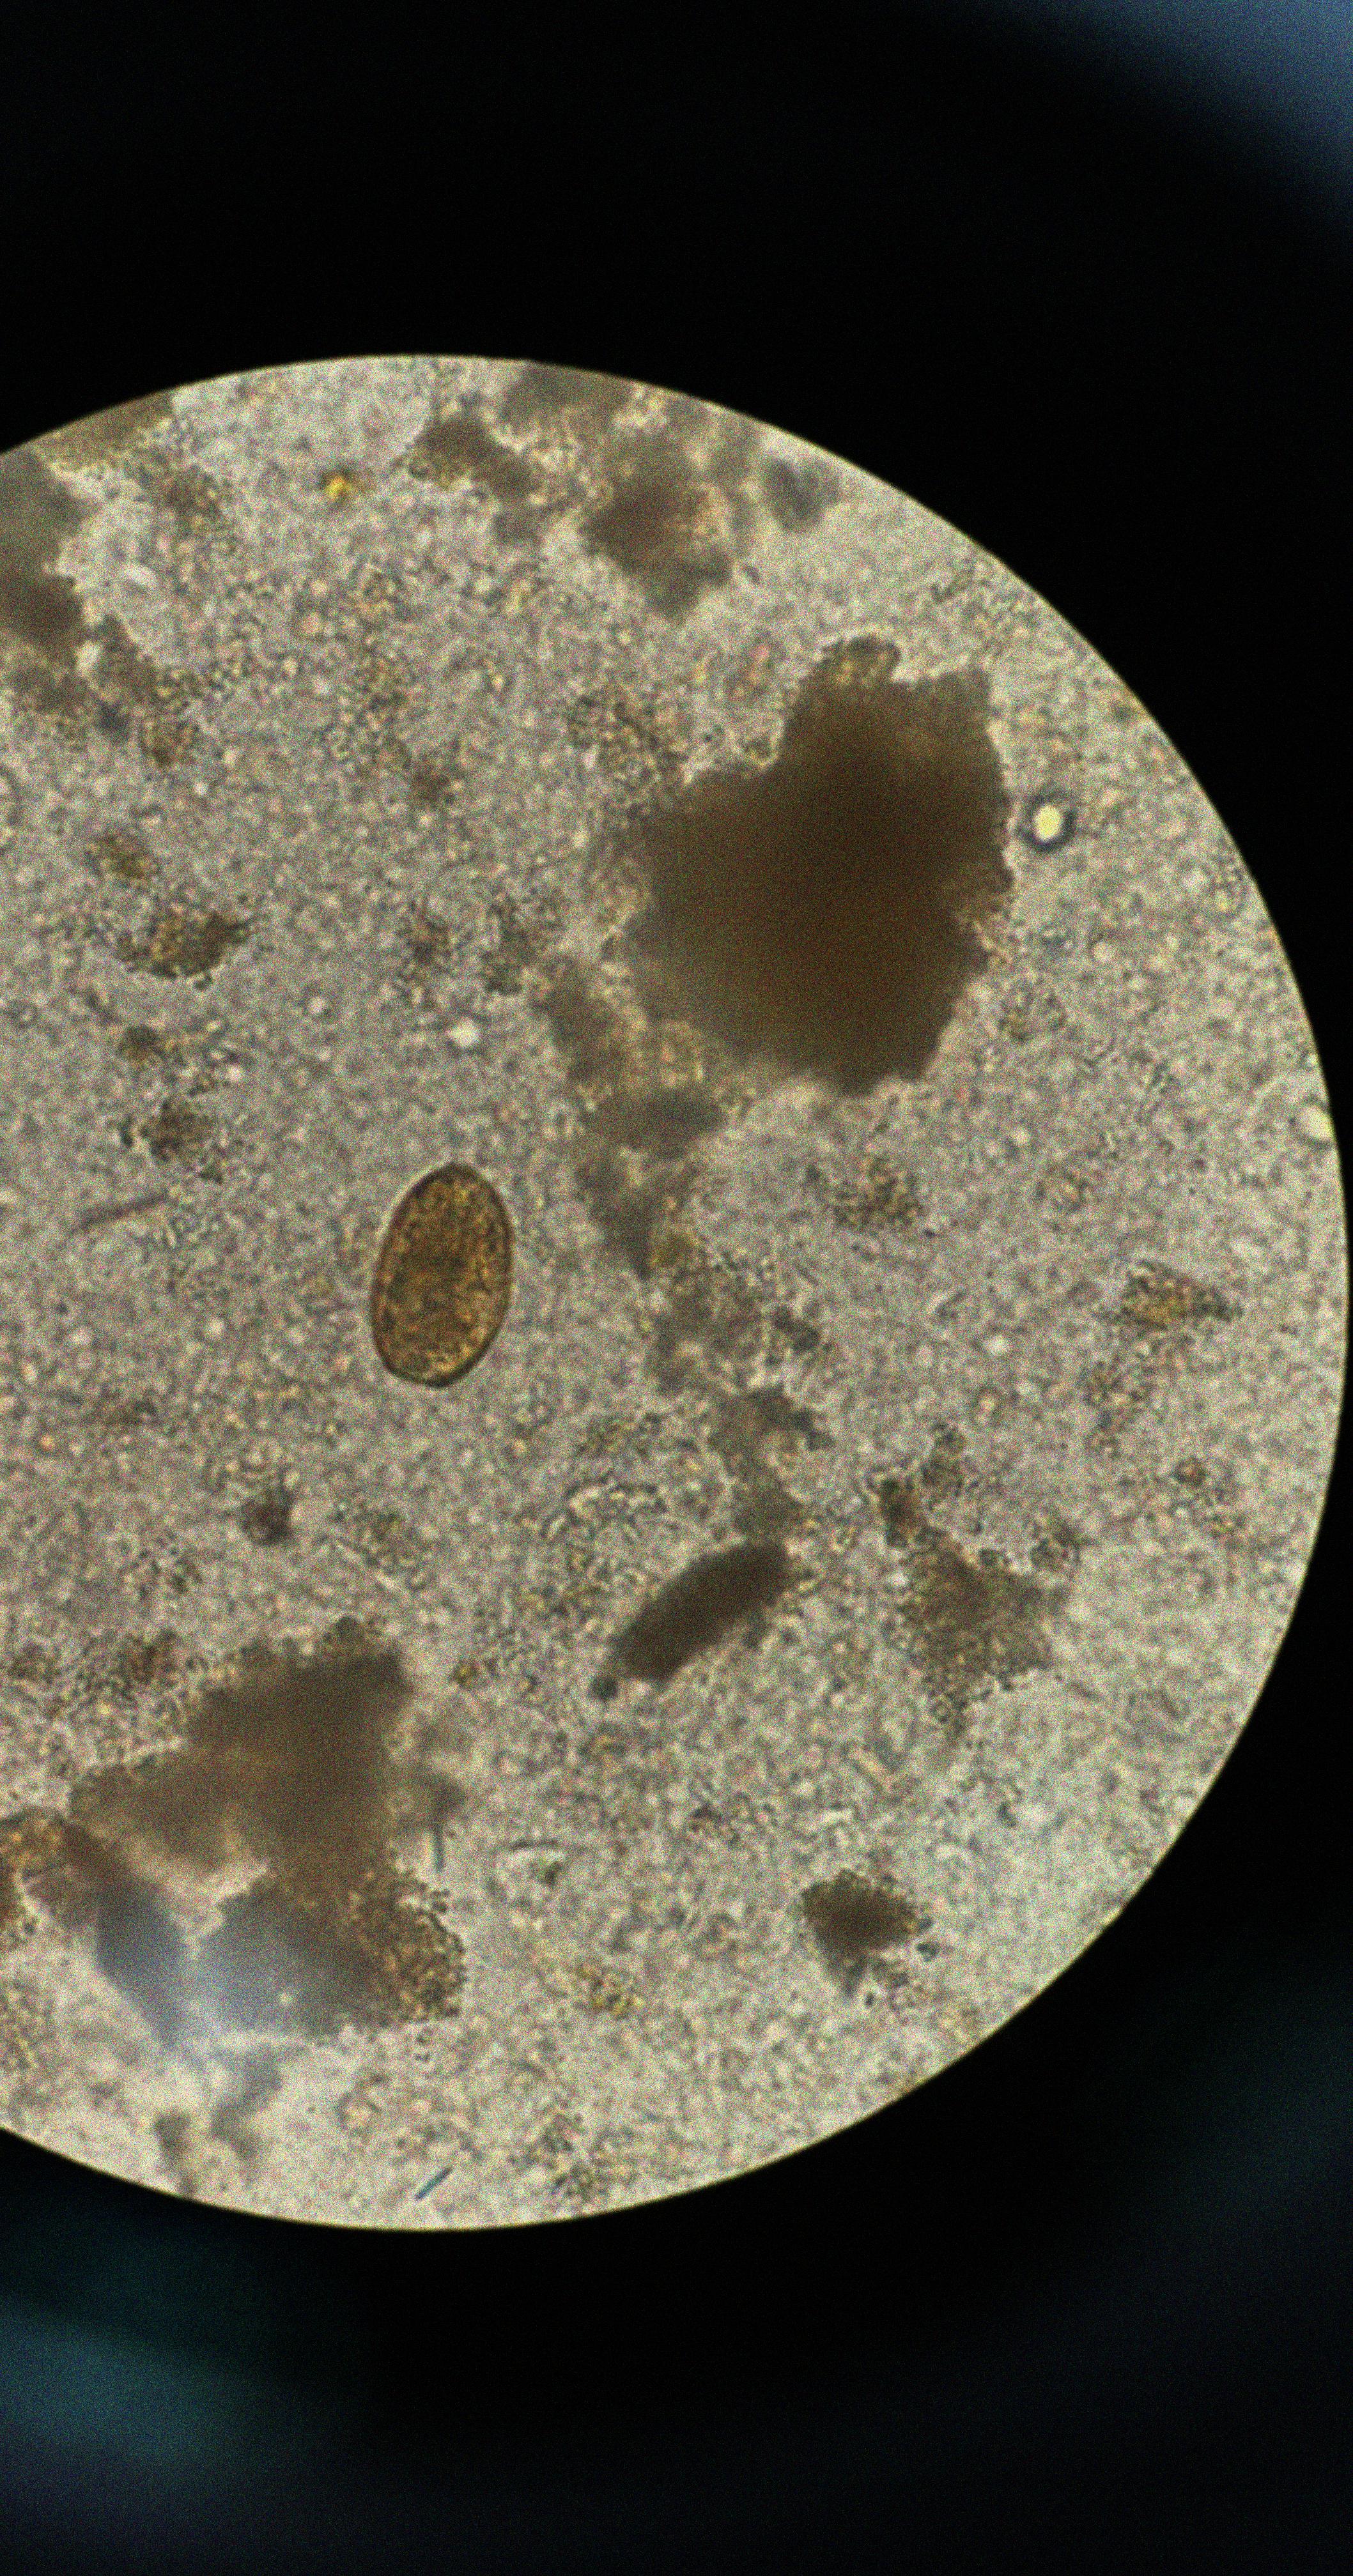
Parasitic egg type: Paragonimus spp